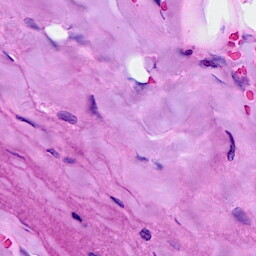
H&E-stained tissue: Breast